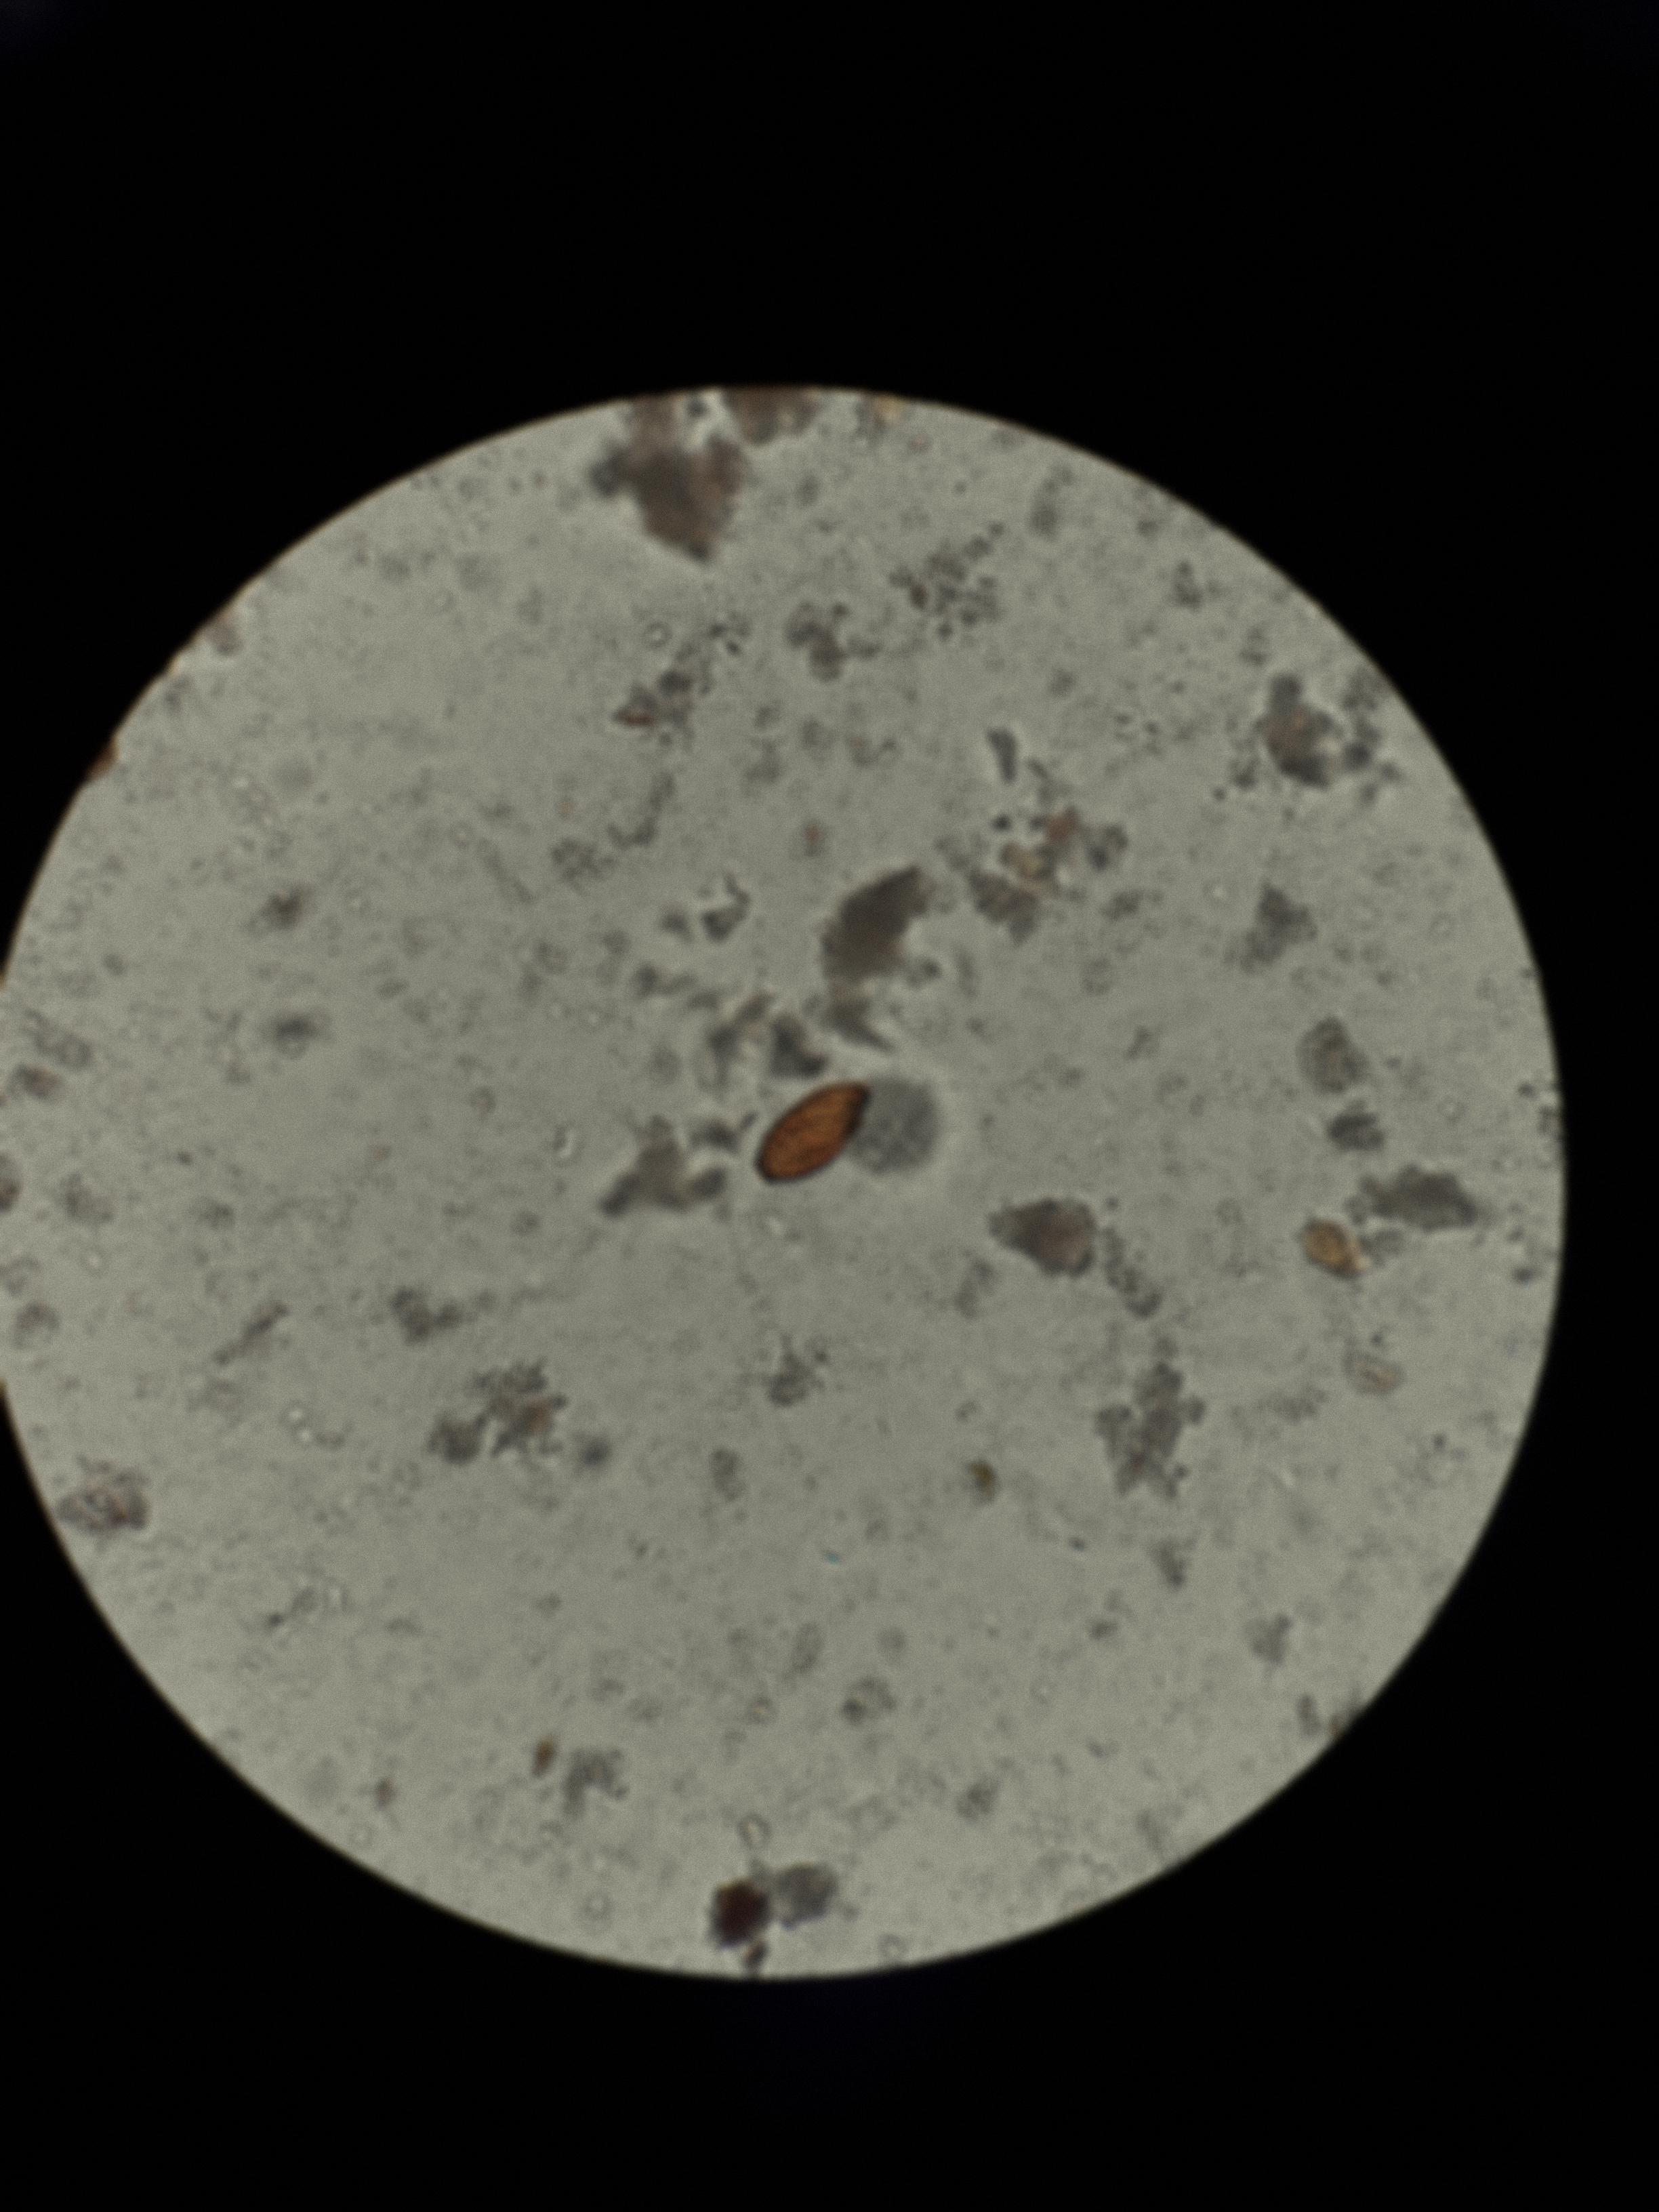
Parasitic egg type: Trichuris trichiura